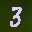
Label: 3